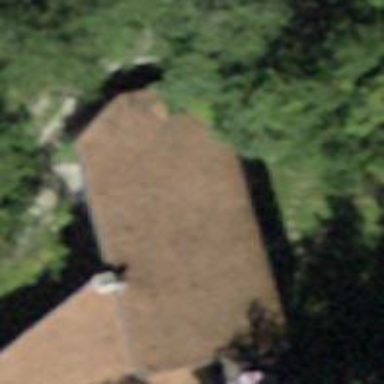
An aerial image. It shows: Detached building.